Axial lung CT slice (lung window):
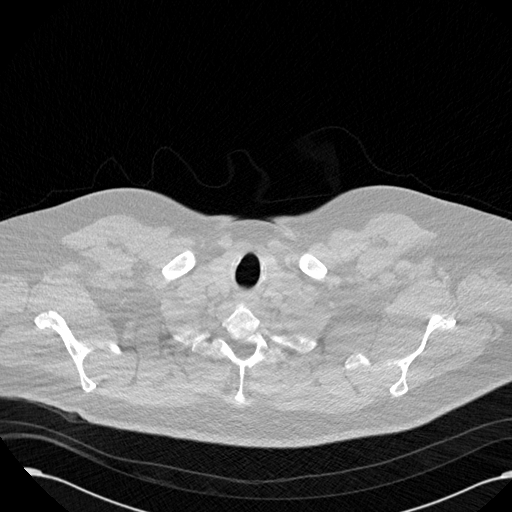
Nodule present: no